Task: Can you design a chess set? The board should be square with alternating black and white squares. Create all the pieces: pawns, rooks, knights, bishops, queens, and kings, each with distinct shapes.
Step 2737:
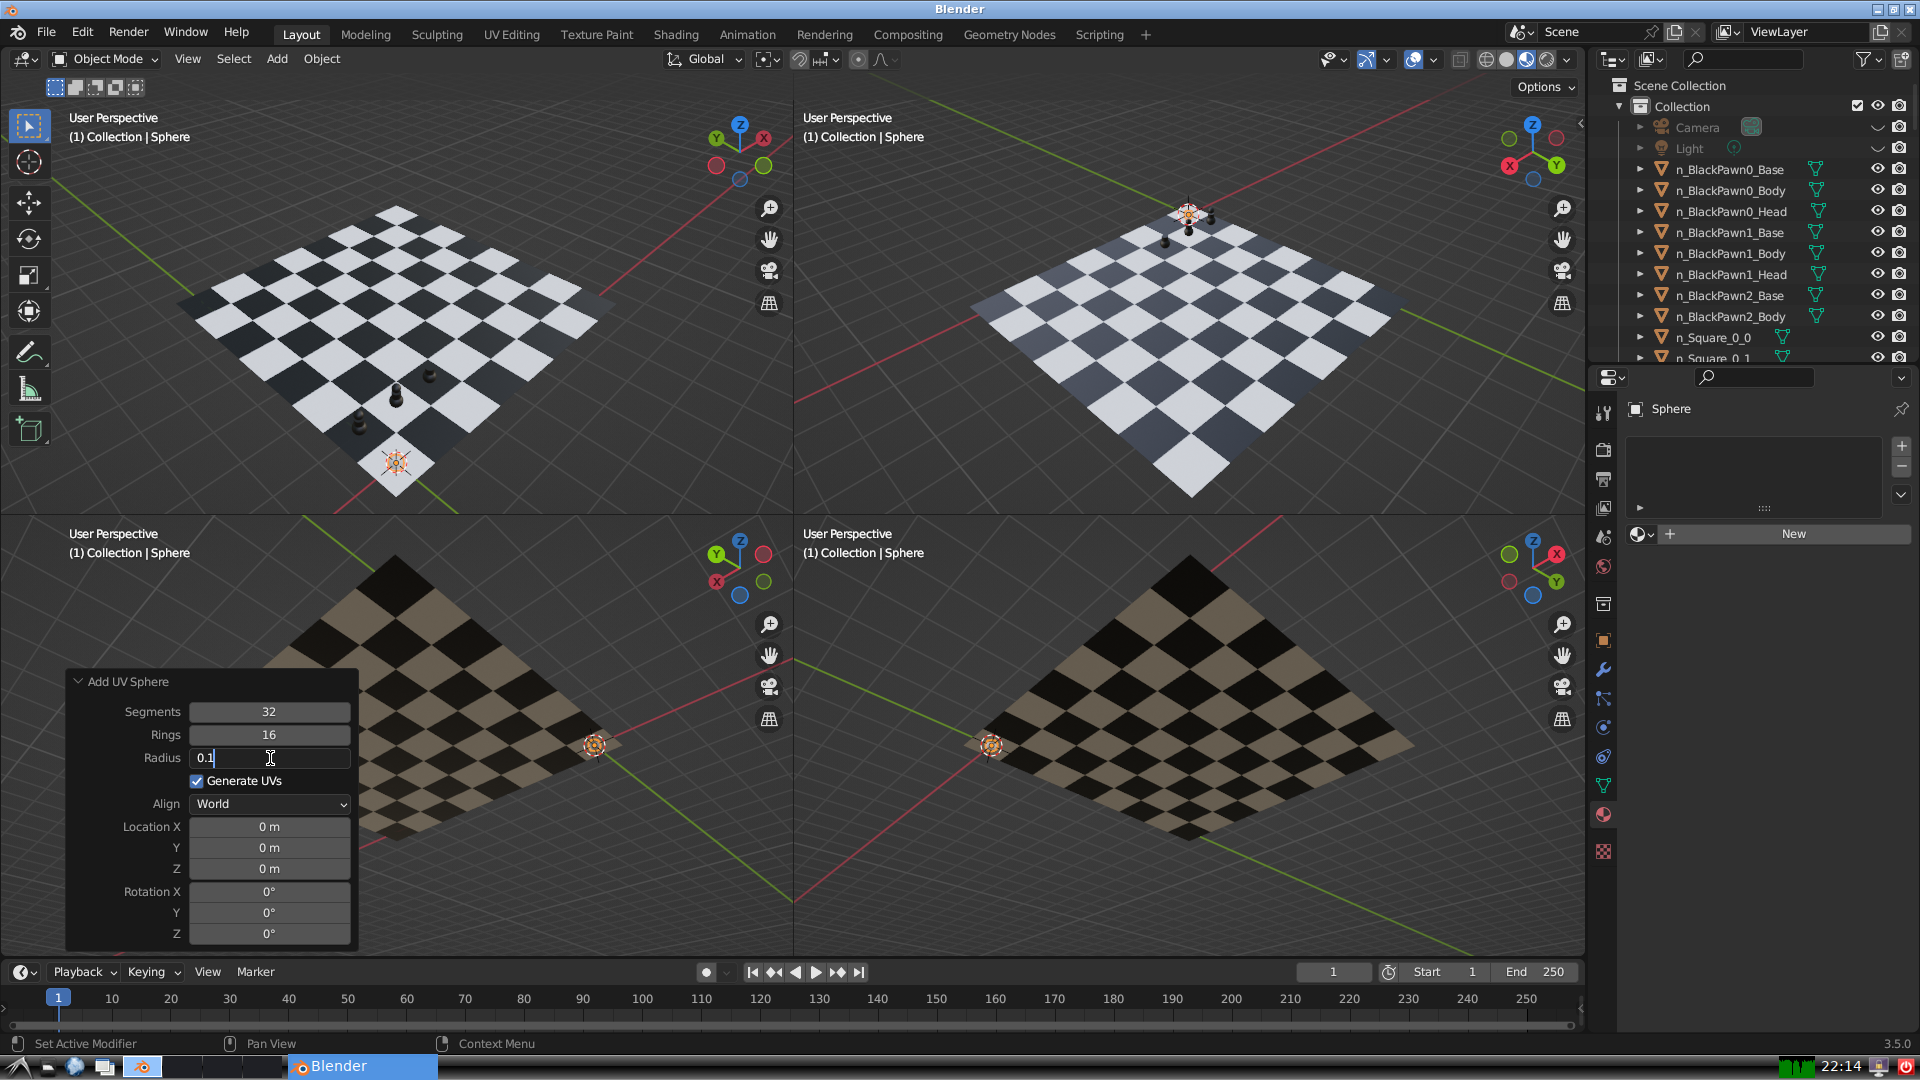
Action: {"key_press": ['Return']}